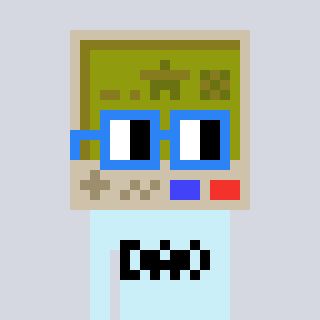
a pixel art character with square blue glasses, a gameboy-shaped head and a cold-colored body on a cool background